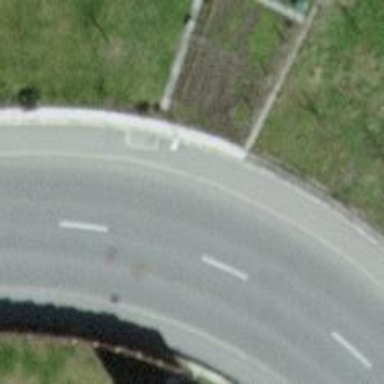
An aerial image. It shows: Tertiary road with asphalt surface and sidewalks on both sides.